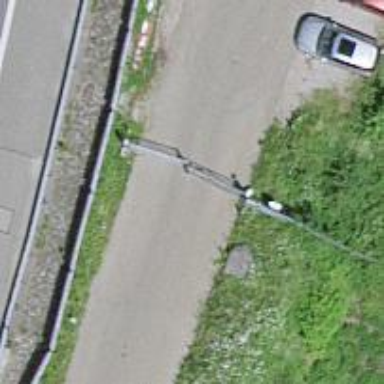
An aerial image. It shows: Gate.